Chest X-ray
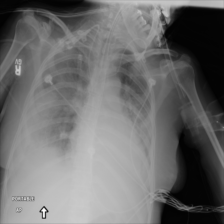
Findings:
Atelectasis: negative
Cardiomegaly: negative
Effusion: positive
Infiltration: positive
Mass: negative
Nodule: negative
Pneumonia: negative
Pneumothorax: negative
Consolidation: negative
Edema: negative
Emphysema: negative
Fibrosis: negative
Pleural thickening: negative
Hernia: negative